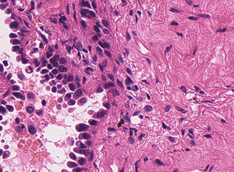
Tumor epithelial tissue: yes
Tumor-associated stroma tissue: yes
Normal tissue: no